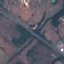
Land use / land cover: Highway